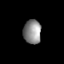
Tissue: skin
Cell type: T cells
Senescence score: 0.6876
Nuclear area (px): 419
Mean DAPI intensity: 138.678